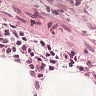
Metastatic tissue present: no